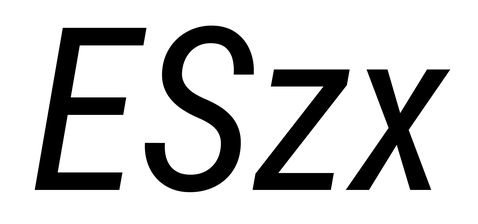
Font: Roboto-Italic_Condensed_Italic